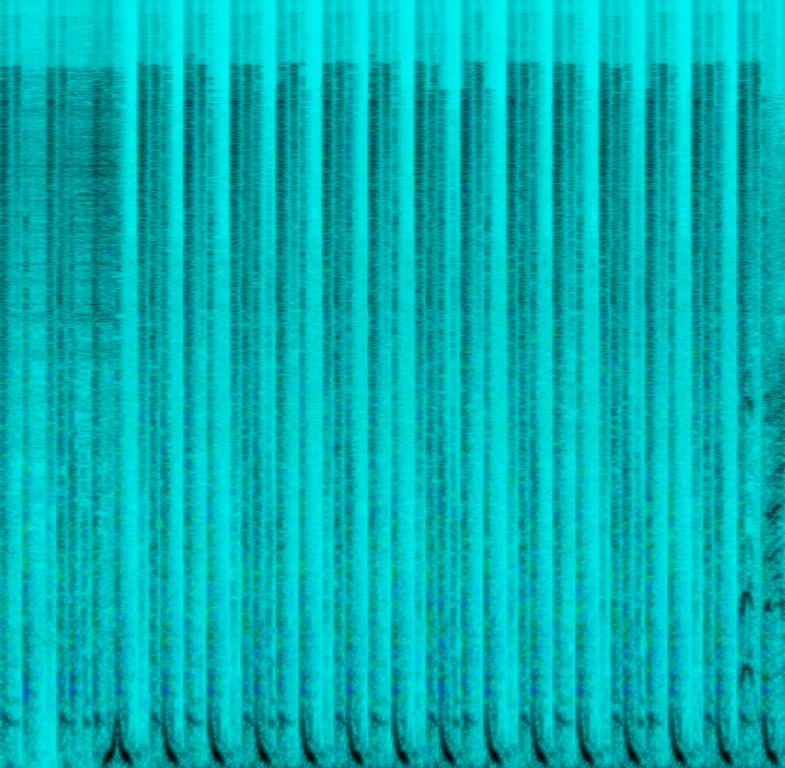
This is a house music piece with Brazilian elements. There is a male vocal that starts by shouting and then starts repeating the same word over and over. In the rhythmic background, there is a repetitive electronic drum beat with a very strong low end. It is a very loud piece. This music could be used in nightclubs and sports venues.